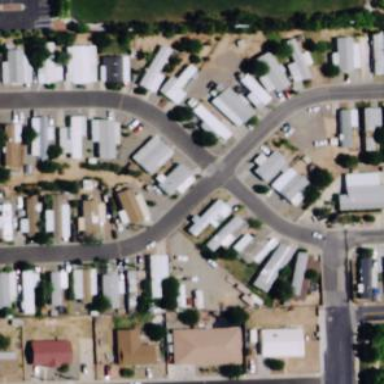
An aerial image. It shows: Residential area known as trailer park.